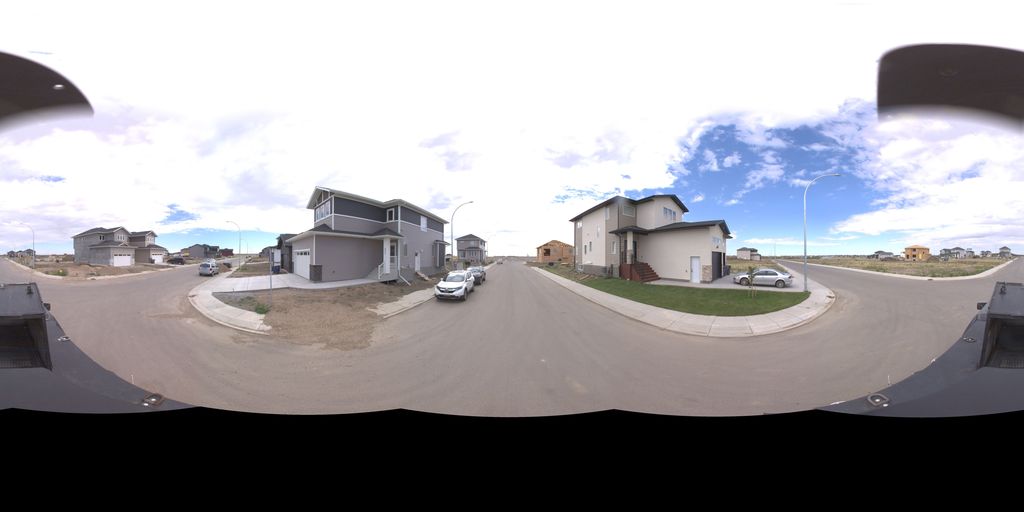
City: saskatoon